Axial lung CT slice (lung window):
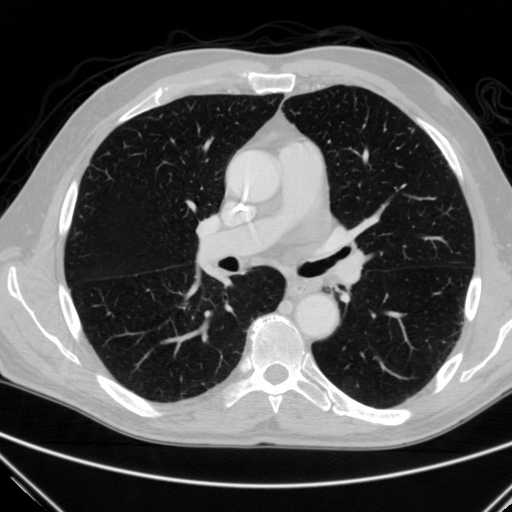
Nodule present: no